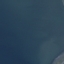
Land use / land cover class: SeaLake